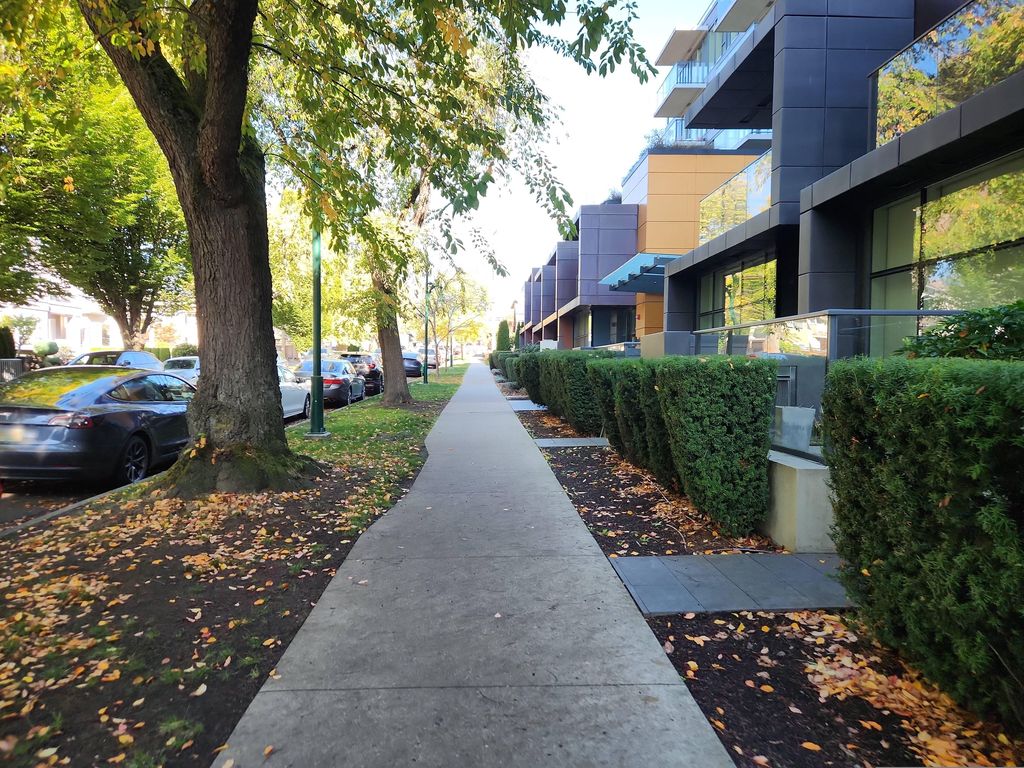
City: vancouver